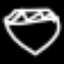
Label: diamond